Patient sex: F
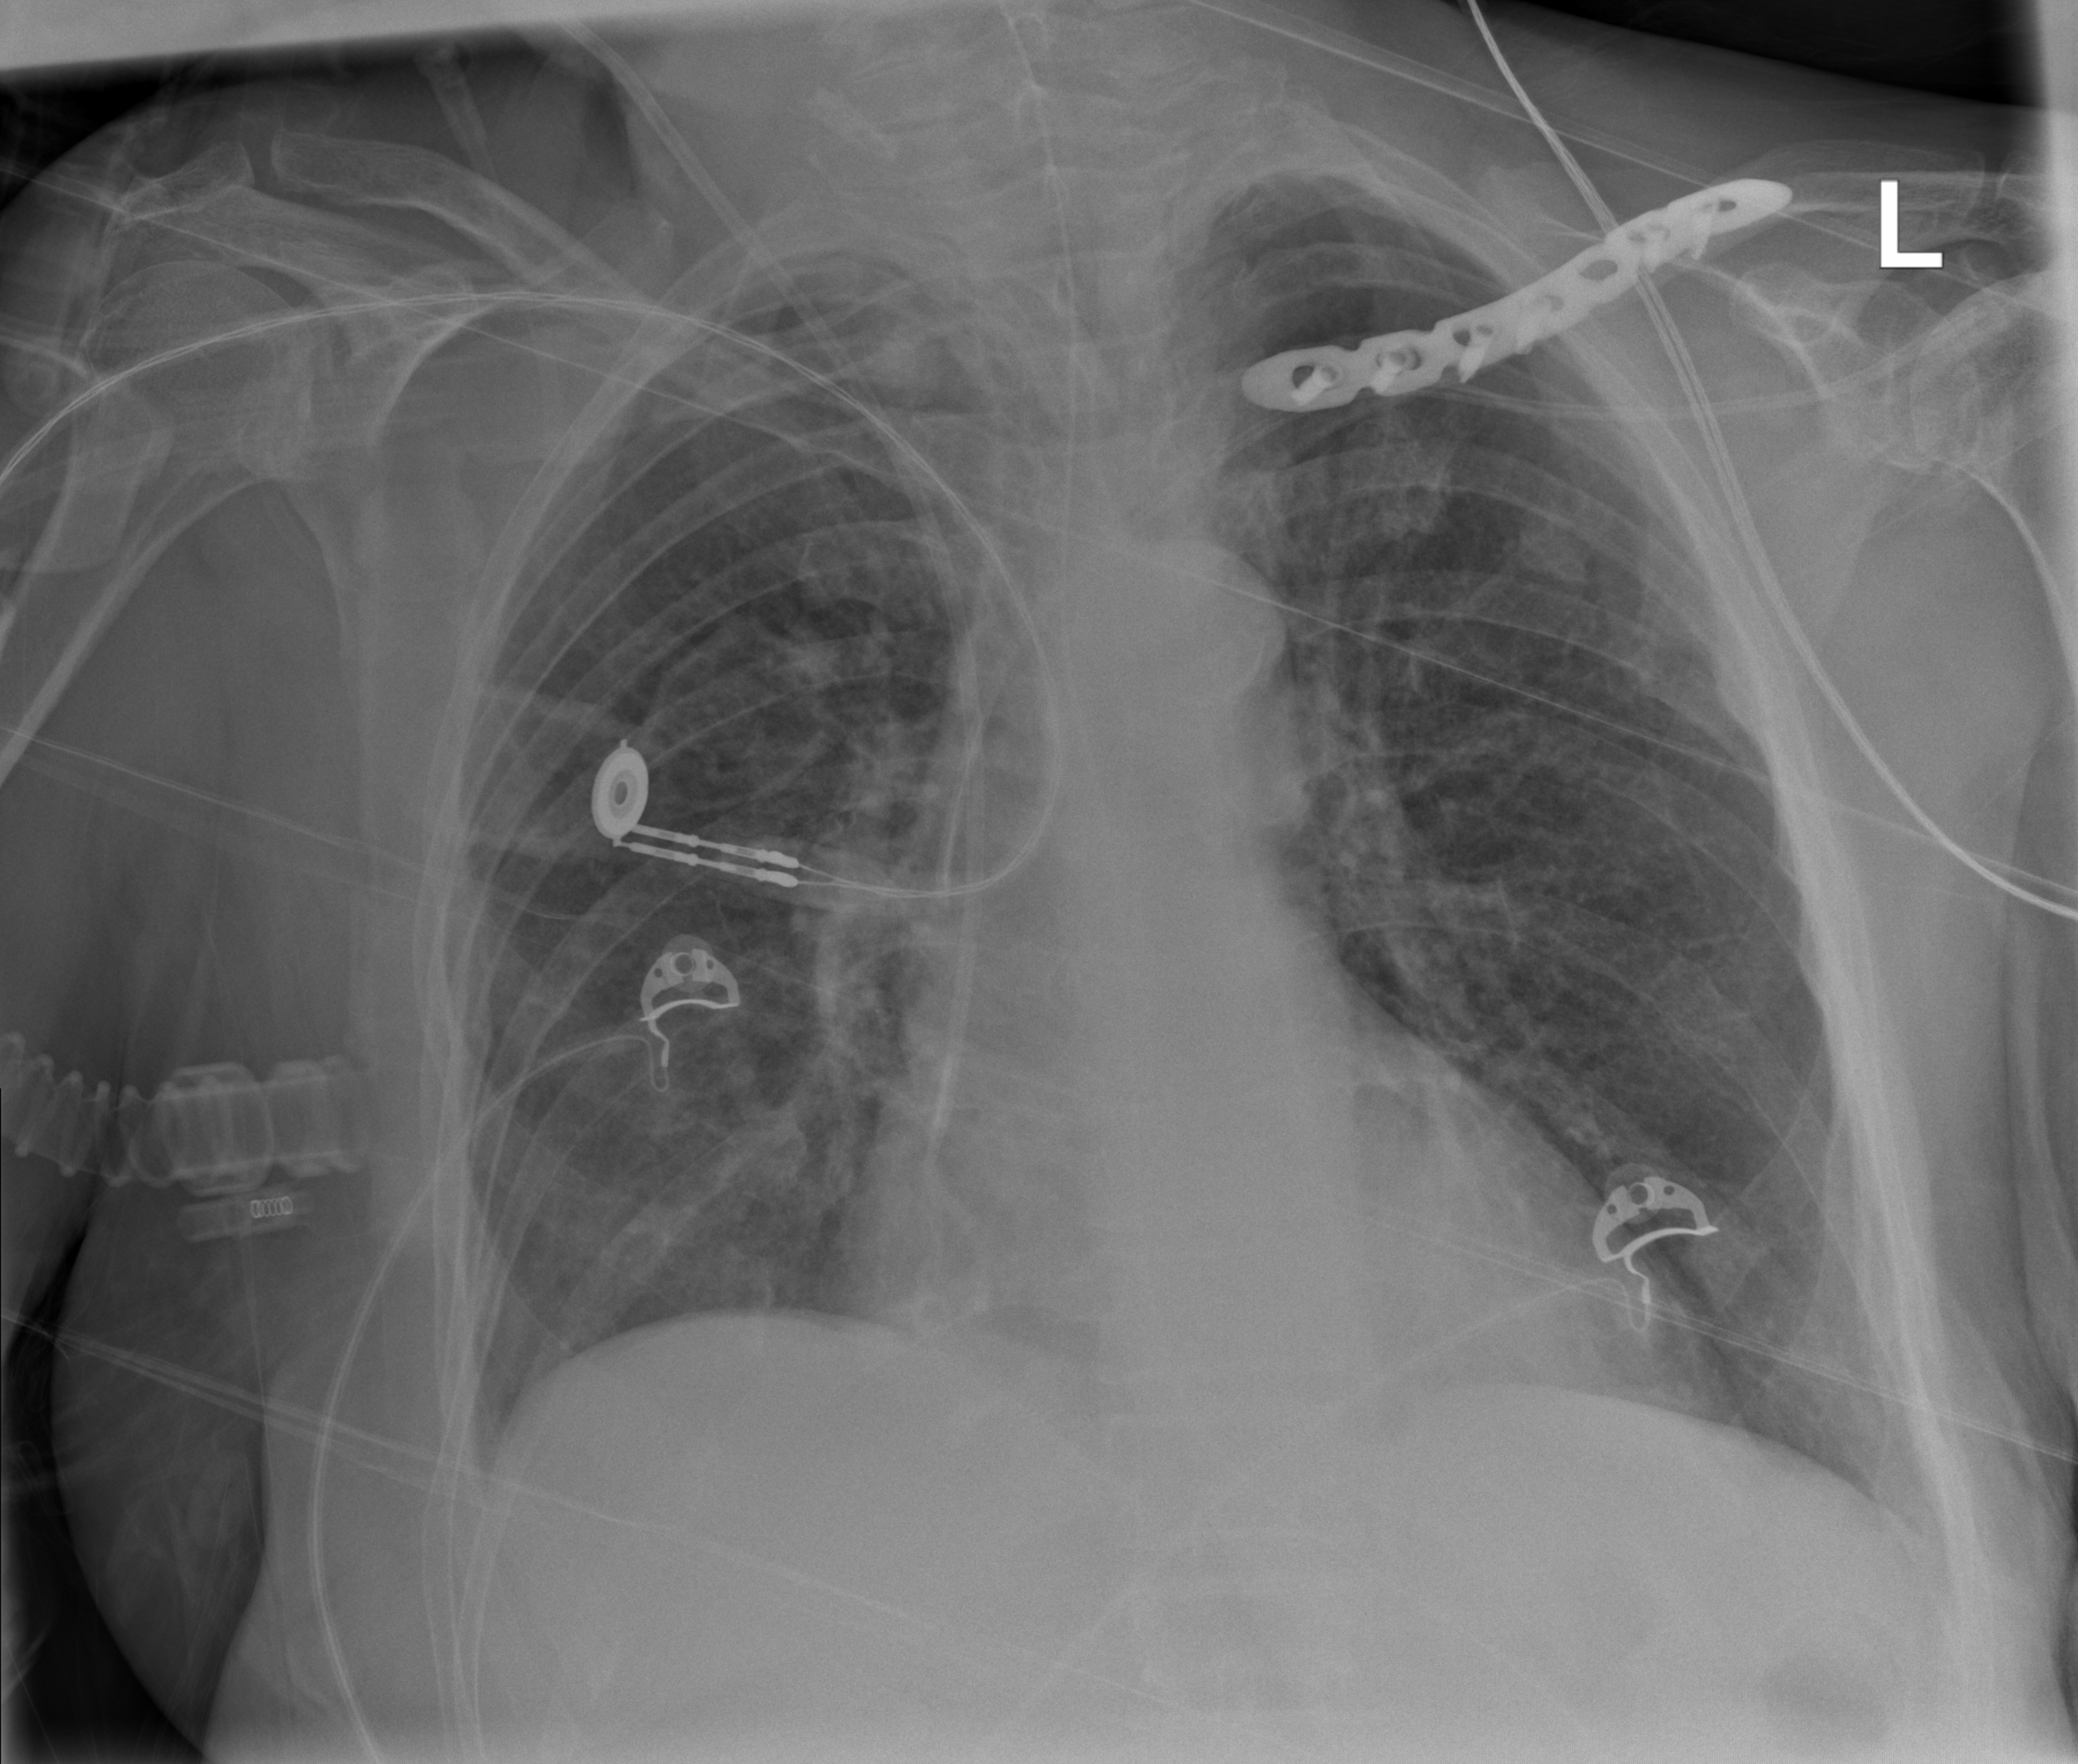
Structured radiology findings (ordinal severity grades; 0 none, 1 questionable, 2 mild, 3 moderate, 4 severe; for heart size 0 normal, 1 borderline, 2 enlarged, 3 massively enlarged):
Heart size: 1
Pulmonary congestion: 0
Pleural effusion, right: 0
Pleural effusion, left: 0
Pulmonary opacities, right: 0
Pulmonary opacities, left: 2
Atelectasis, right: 0
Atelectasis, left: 0